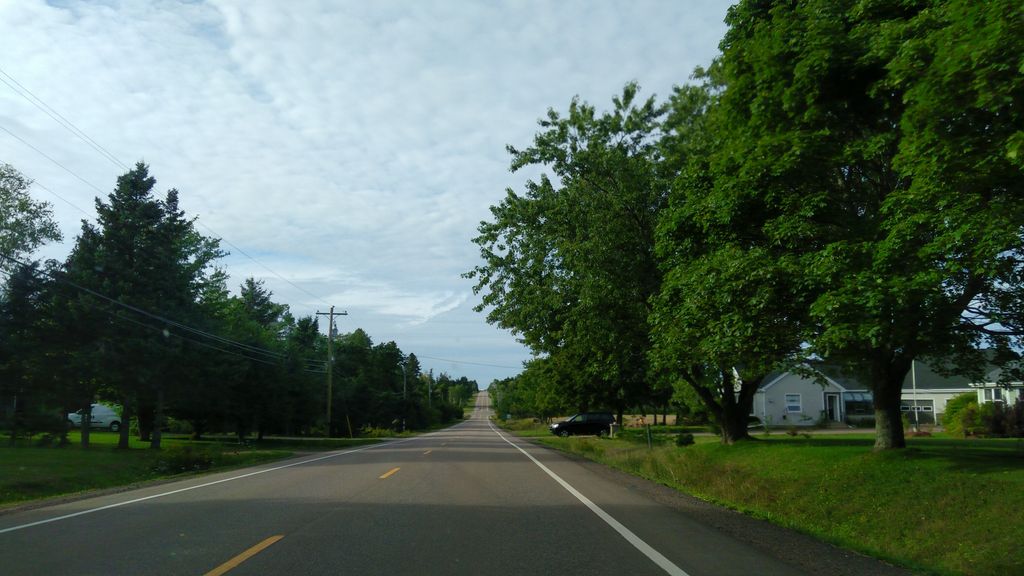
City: charlottetown